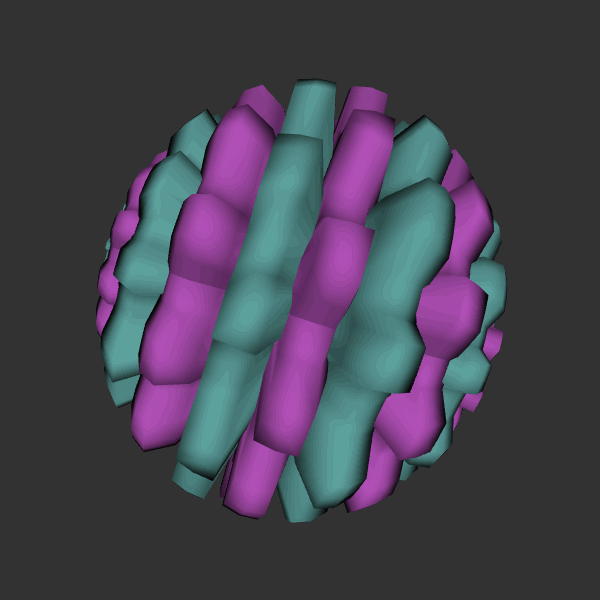
Background: dark